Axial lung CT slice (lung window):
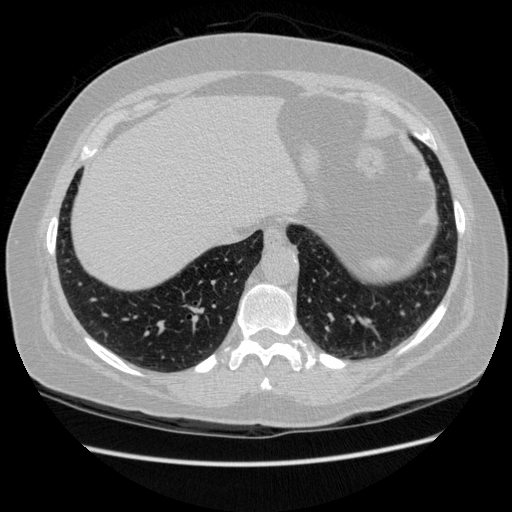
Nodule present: no